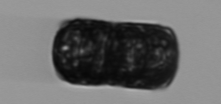
Label: Paralia_sulcata